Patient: sex F, age 35
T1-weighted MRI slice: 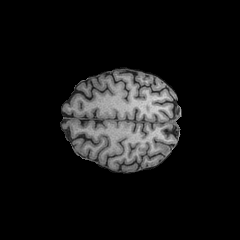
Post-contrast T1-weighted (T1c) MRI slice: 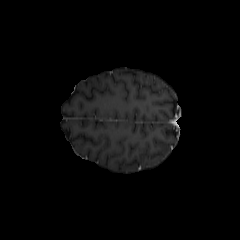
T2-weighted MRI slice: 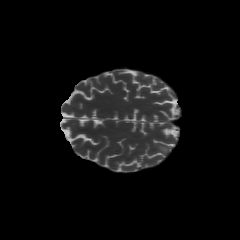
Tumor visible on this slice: yes
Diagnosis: Astrocytoma, IDH-mutant
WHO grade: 2